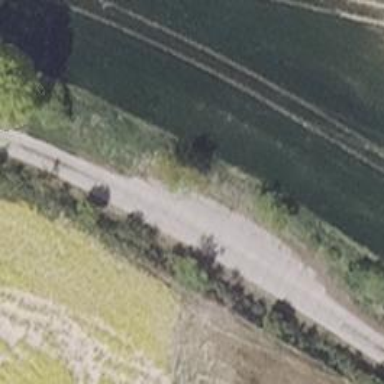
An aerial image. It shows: Passing place on the road.